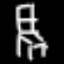
Label: chair